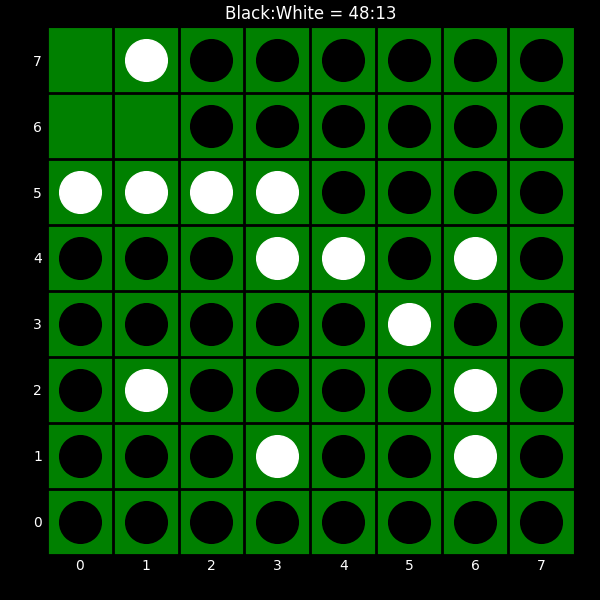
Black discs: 48
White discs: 13